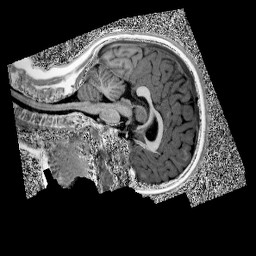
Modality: UNIT1
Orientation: sagittal
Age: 9
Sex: female
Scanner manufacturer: siemens
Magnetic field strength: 3 T
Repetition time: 4 s
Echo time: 0.00303 s